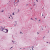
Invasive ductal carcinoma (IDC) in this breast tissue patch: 1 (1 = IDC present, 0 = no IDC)